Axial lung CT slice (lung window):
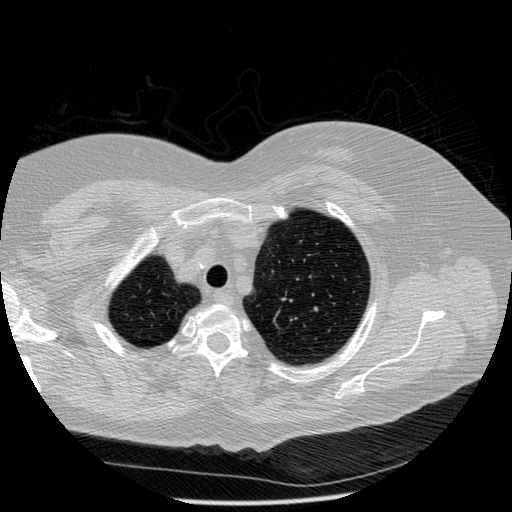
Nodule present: no